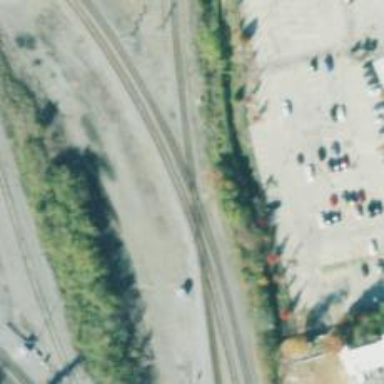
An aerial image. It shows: Railway crossing.